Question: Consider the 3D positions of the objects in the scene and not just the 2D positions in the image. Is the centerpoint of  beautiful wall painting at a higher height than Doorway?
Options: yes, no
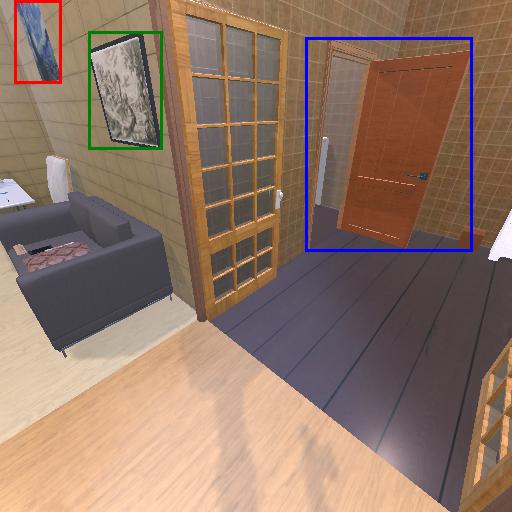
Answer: yes